Field crop: maize
Growth stage: 1
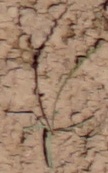
Species: lolium